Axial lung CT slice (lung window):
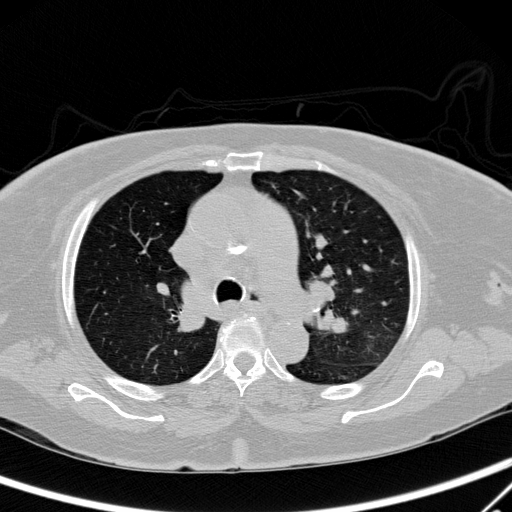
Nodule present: no